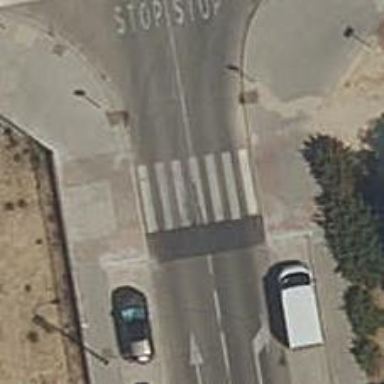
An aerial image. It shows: Marked crossing on the road.